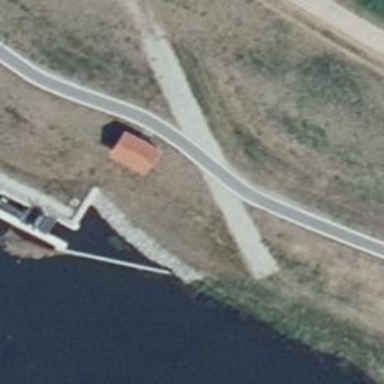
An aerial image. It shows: Weir along the waterway.